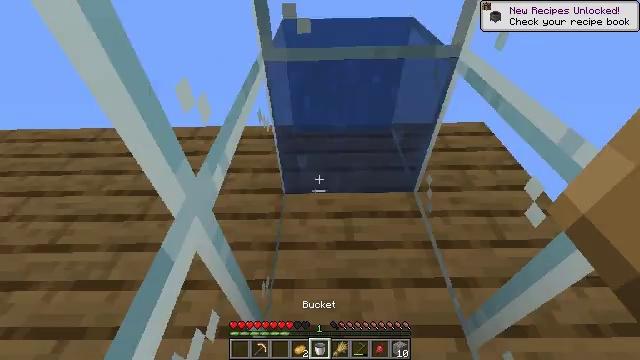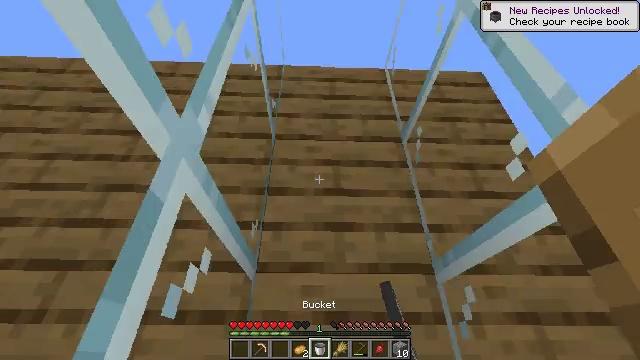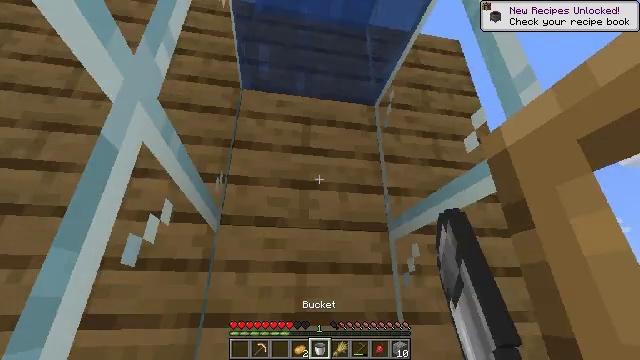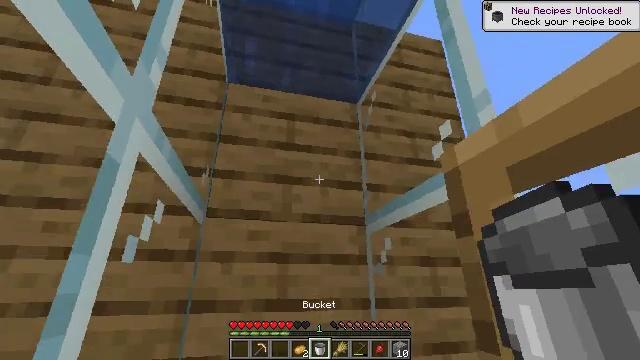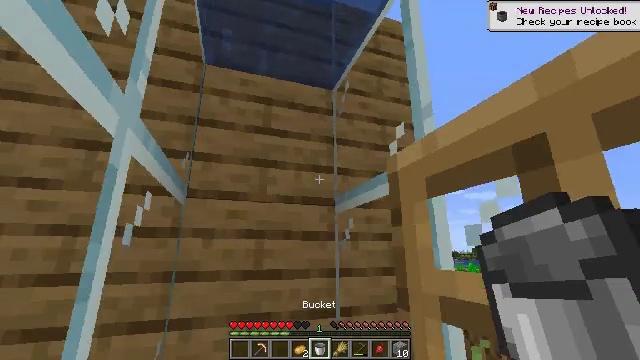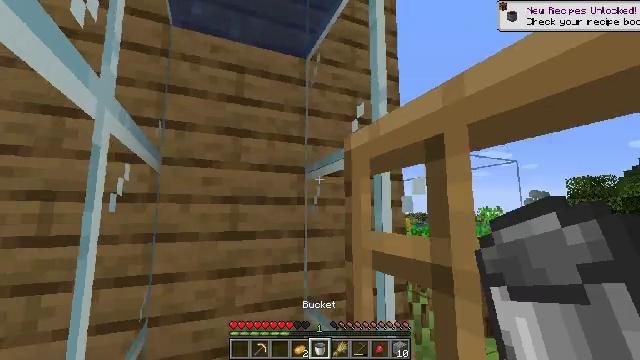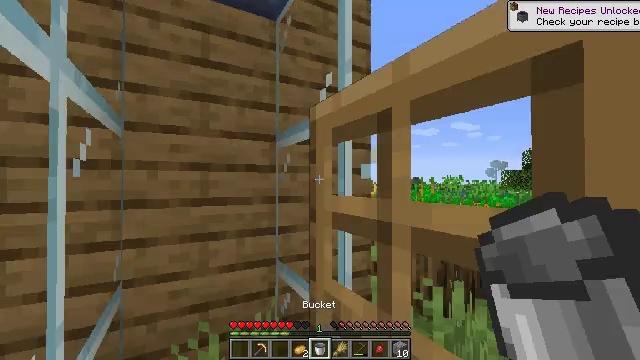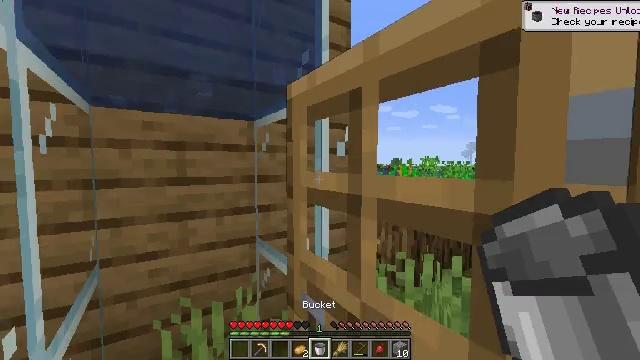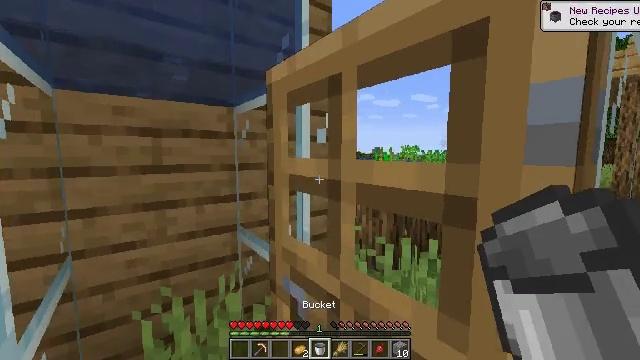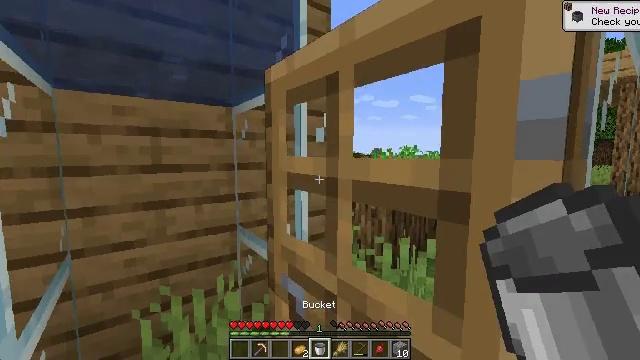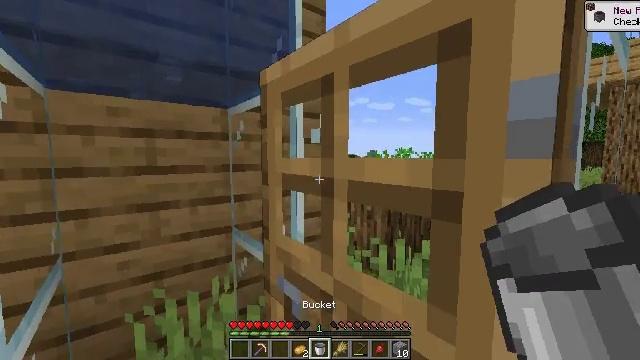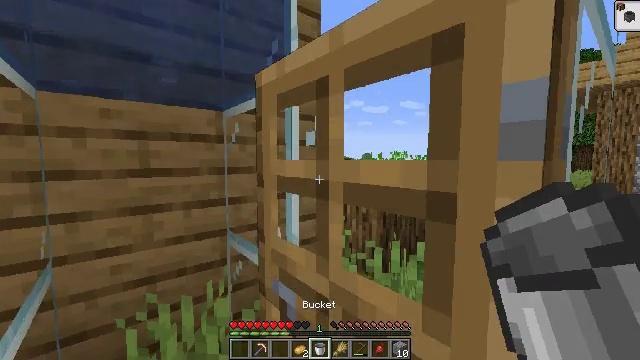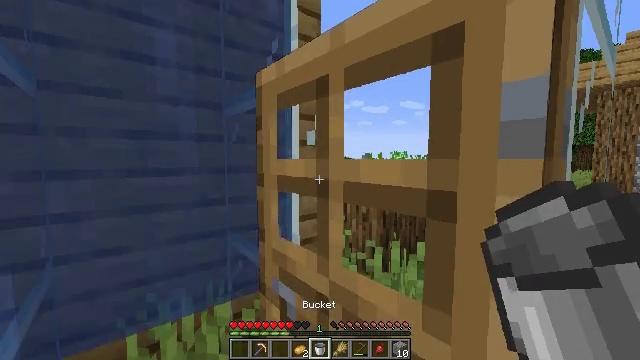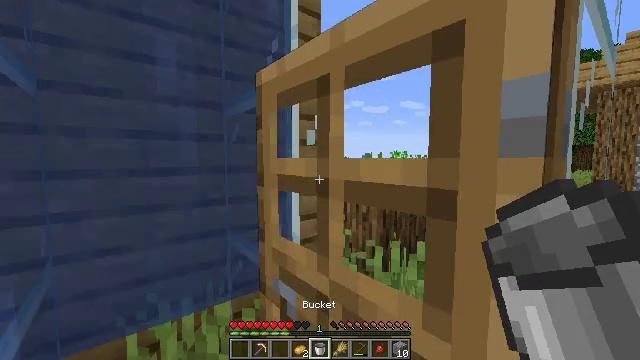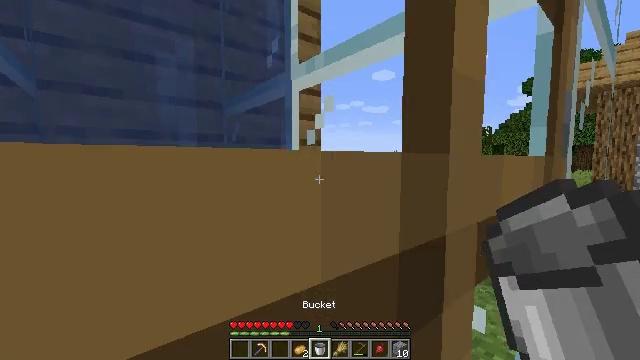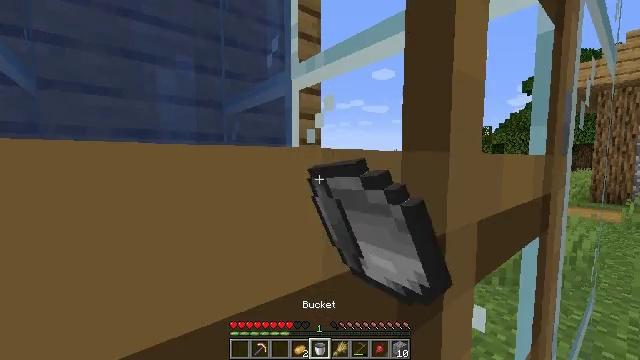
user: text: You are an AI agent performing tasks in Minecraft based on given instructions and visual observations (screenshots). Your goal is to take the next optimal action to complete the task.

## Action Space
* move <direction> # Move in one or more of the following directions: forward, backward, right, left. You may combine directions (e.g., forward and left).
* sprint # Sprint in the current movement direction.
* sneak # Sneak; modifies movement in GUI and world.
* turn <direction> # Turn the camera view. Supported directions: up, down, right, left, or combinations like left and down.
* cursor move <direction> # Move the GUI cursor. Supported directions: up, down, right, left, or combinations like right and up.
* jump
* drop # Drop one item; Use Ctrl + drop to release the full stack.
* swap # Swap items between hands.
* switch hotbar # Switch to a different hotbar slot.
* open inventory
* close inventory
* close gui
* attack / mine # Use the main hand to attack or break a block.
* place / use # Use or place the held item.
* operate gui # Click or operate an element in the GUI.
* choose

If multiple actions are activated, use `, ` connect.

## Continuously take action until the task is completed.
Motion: motion action
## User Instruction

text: Gather materials such as cobblestone.
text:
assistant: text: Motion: turn right and down
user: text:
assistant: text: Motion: move back, turn right and down
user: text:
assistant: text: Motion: move back, turn right and down
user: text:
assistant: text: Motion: move back, turn right and down
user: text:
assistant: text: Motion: turn right and down
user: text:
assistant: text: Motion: turn right and down
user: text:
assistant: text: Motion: turn right and down
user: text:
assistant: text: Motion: turn right and down
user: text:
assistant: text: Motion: no_op
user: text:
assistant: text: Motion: no_op
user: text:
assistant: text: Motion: turn right
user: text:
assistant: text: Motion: no_op
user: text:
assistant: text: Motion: no_op
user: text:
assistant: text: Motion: use / place
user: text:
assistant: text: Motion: use / place
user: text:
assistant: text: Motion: use / place
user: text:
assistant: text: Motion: no_op
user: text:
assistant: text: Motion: no_op
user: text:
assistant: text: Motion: turn left
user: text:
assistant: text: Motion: turn left
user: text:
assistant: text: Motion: turn left and up
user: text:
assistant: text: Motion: move back, turn left
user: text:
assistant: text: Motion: move back
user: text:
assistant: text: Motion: move back, turn right and up
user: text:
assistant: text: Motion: move back, turn right and up
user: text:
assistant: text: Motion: move back, turn right and up
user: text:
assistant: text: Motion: move back, turn up
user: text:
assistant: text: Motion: move back, turn up
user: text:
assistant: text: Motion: move back
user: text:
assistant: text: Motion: move back